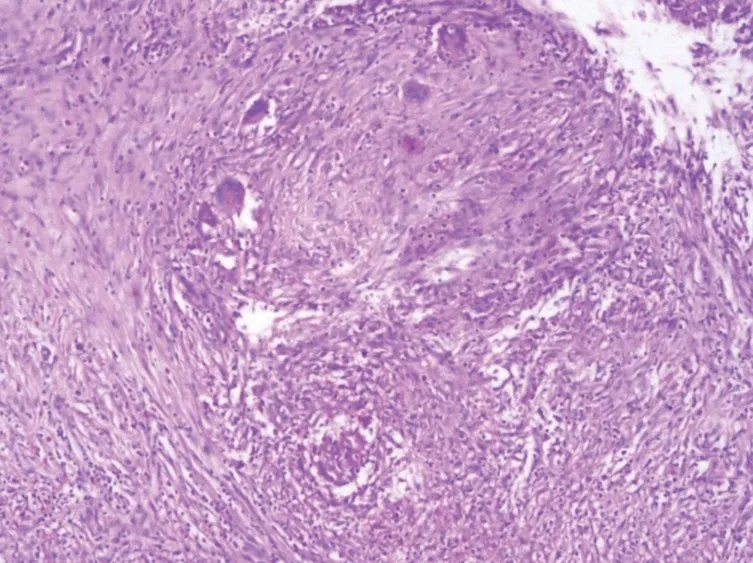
Histopathology of peritoneal nodule showing caseating granulomas.
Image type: pathology (h&e)